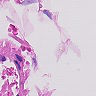
Metastatic tissue present: no